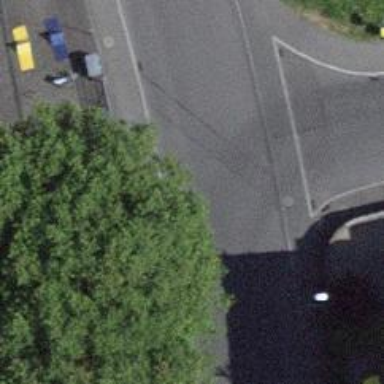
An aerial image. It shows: Bicycle rental service.